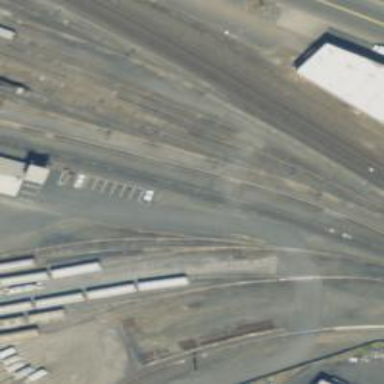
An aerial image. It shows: Railway yard used for servicing trains.